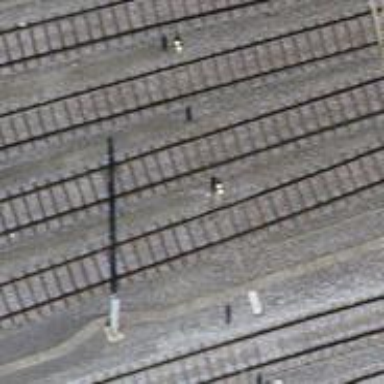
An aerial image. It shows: Rail yard with electrified contact lines for the trains.